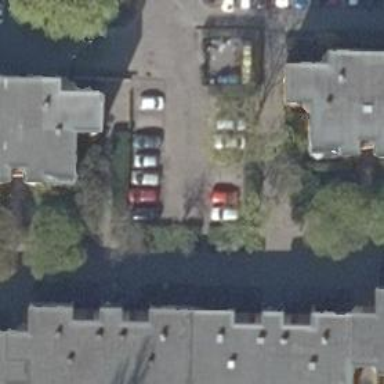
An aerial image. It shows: Parking aisle with concrete surface.